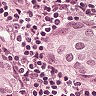
Metastatic tissue present: yes